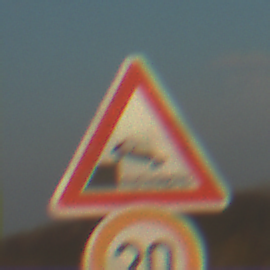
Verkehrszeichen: Ufer
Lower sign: Geschwindigkeit20
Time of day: SunriseSunset
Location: Outdoor (RoadRail)
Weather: PartlyCloudy
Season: NotSpecified
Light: Natural